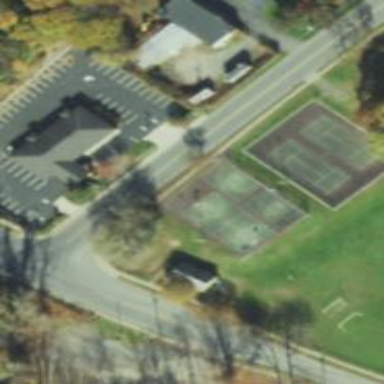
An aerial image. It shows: Basketball court located in leisure land pitch.